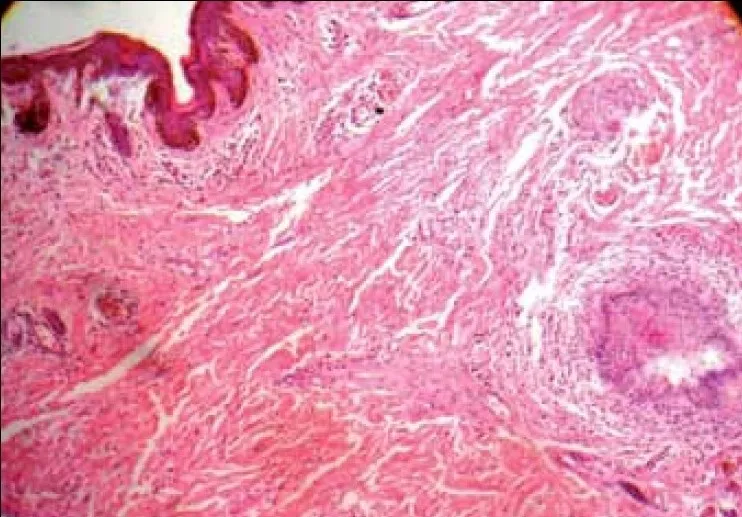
Histopathology picture (10x) showing proliferation of spindle cells in the dermis with an unremarkable epidermis.
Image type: pathology (h&e)